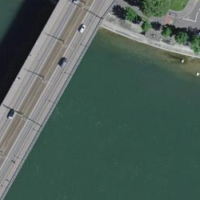
EUNIS habitat code: 57
Species observed at this site:
Calopteryx splendens
Alopochen aegyptiaca
Centranthus ruber